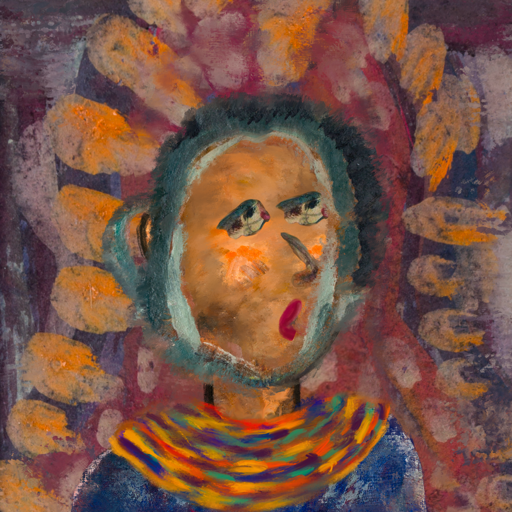
Background: Doll, Head And Neck Side: Gypsy_Queen, Face Side: Pipe, Bust: Irani, Hair Side: Boggyland, Head Accessory: Blank, Second Necklace: An_Impression_2, Necklace: Blank, Baby: Blank